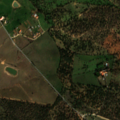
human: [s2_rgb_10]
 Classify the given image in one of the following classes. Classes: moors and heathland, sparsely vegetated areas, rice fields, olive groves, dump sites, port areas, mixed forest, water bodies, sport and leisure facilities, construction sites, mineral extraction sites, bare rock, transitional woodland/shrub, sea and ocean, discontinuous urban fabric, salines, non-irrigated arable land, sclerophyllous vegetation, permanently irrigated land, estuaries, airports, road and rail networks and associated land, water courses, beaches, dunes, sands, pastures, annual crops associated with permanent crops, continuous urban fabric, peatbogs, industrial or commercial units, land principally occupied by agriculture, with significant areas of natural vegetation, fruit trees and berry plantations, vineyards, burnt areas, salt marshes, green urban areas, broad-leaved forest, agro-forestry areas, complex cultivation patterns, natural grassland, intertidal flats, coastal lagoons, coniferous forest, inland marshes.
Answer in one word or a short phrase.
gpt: olive groves, complex cultivation patterns, agro-forestry areas